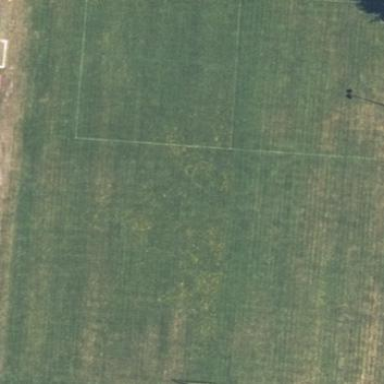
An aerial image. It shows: Soccer pitch for leisure land activities.